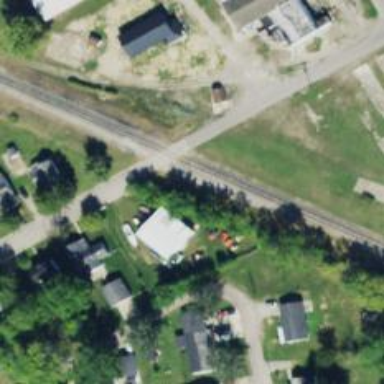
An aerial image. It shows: Rail spur service.